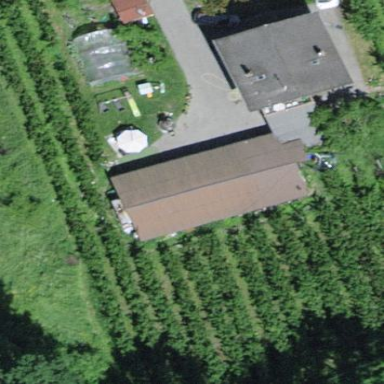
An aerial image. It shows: Orchard.